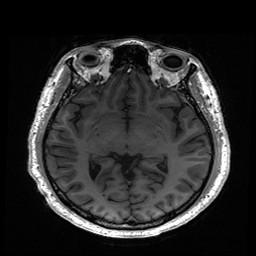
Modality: T1w
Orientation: coronal